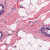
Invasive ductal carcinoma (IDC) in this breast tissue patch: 0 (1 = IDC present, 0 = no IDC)